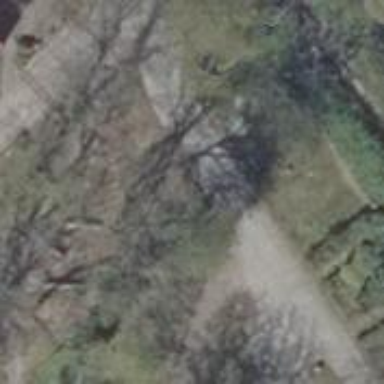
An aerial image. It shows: Memorial site with historic significance.